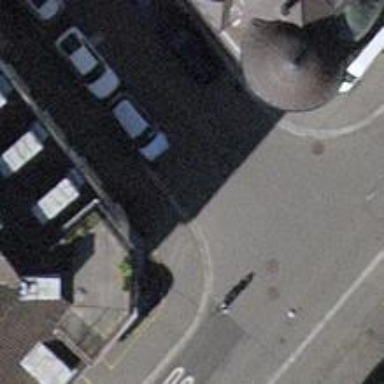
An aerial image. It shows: Asphalt footway with unmarked crossing.